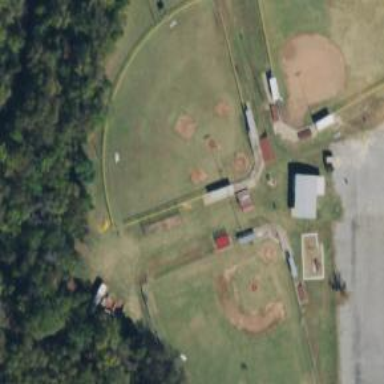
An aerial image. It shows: Baseball pitch for leisure and sports activities.